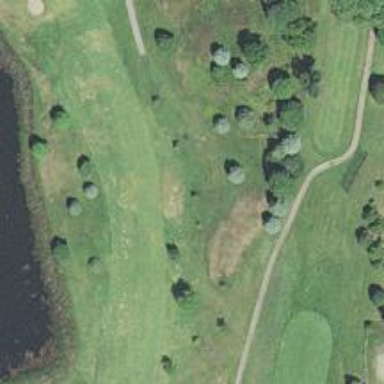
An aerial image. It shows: Golf hole.